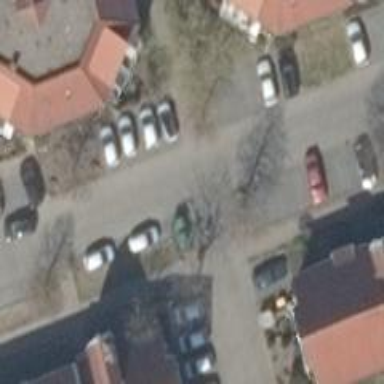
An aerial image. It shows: Road serving as parking aisle.